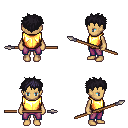
a pixel art fantasy rpg character, female body template, human, tanned skin, gold chest armor, magenta pants, raven bedhead hairstyle, spear, four views (front, back, left, right), 2x2 character sprite sheet, small pixel art, hard edges, no anti-aliasing